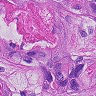
Metastatic tissue present: yes